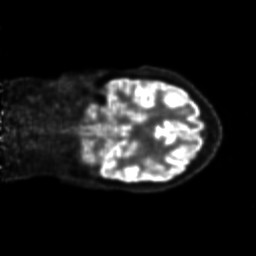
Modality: PET
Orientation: coronal
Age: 30
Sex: male
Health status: ill